Field crop: maize
Growth stage: 2
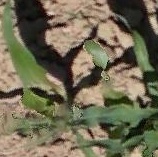
Species: maize